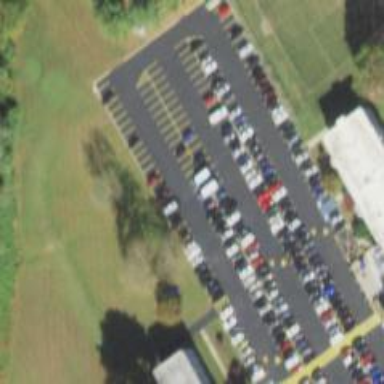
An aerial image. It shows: Parking area.